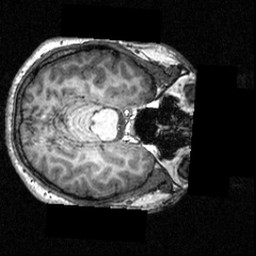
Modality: T1w
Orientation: axial
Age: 20
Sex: male
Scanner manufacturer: siemens
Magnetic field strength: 3.951 T
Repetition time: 1.5 s
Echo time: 0.00335 s